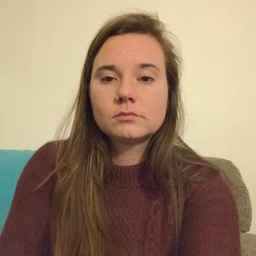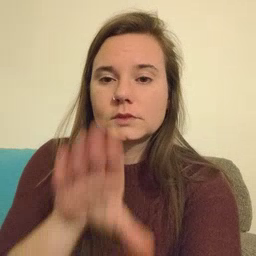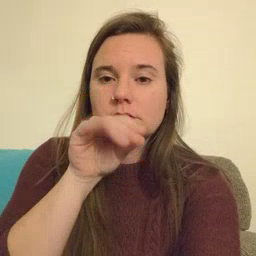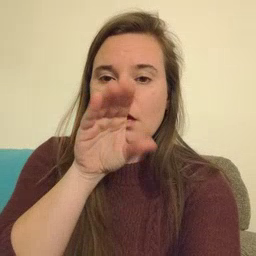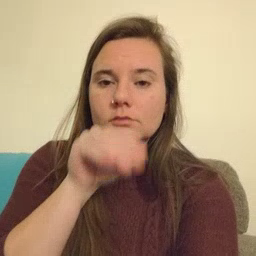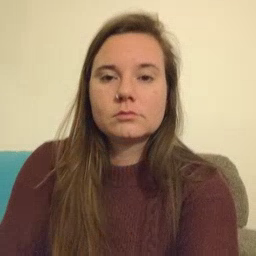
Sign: duck